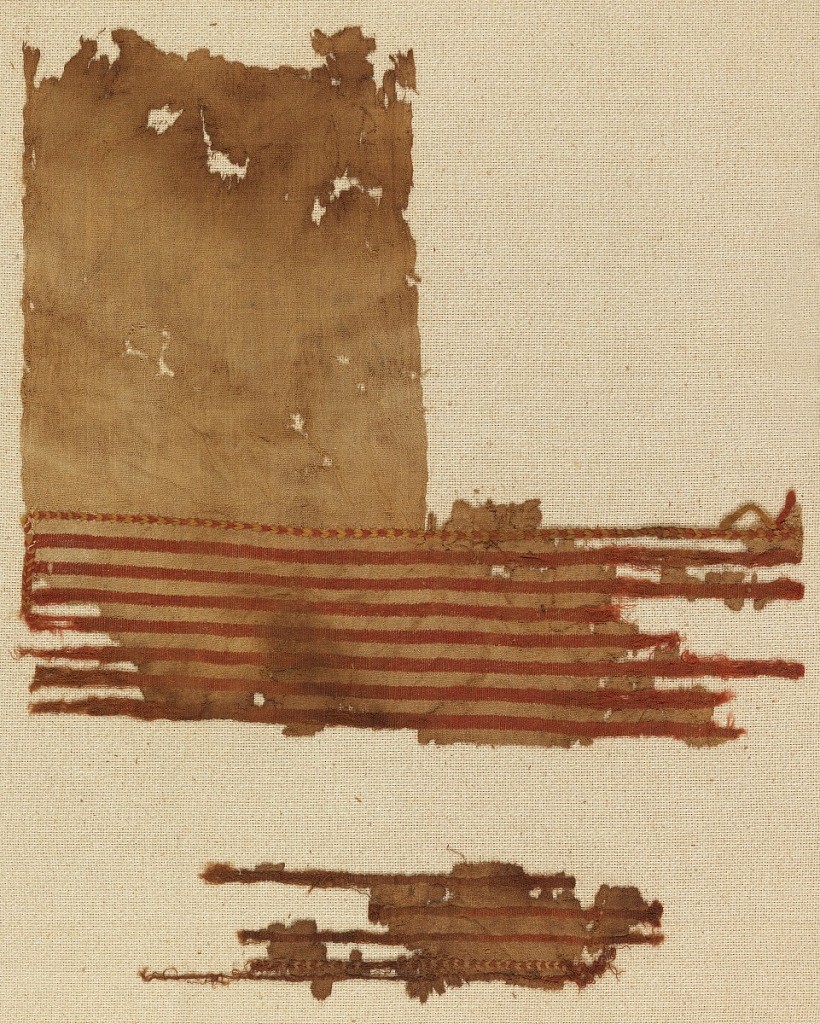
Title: Fragments
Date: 300–600
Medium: wool, linen Technique: embroidered on plain weave
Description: Garment fragments of undyed linen with stripes of supplementary red wool wefts. Wool is thicker than linen warp, causing it to skip warps at irregular intervals. Striped  pattern set off from piece by a double-sided embroidered row of split stitches in red and yellow wool.